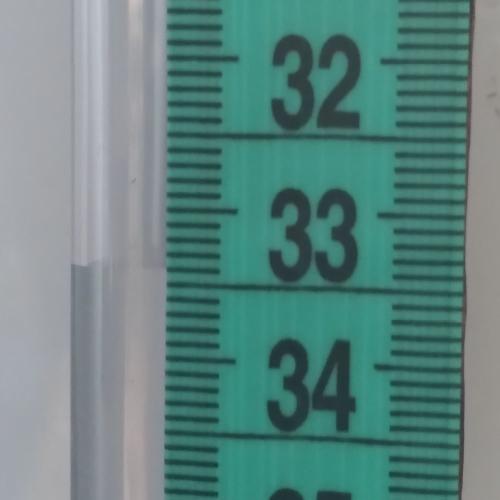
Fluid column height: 33.4 cm